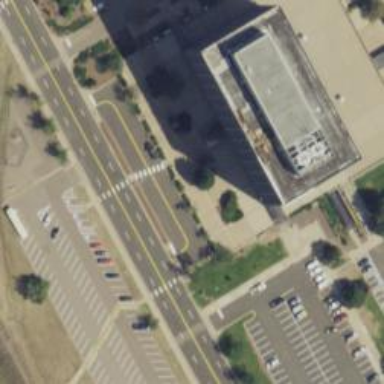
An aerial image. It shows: Office building.